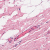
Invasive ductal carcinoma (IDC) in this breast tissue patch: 0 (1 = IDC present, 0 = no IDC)